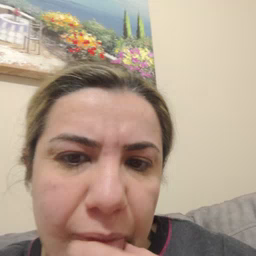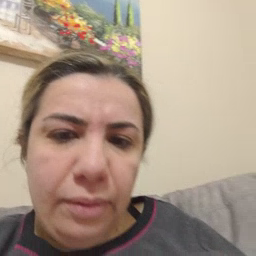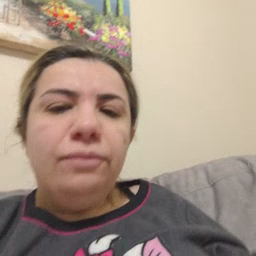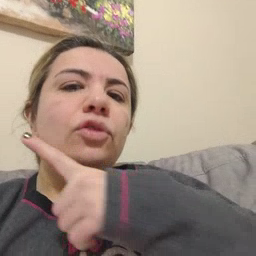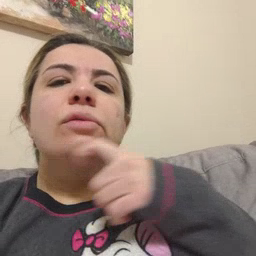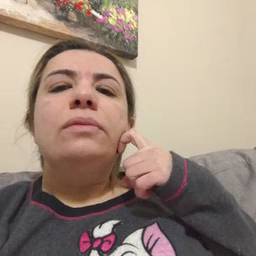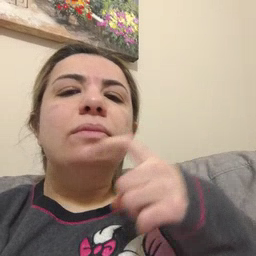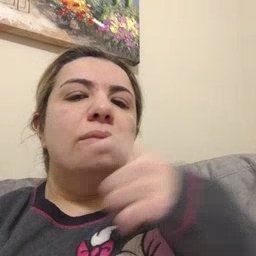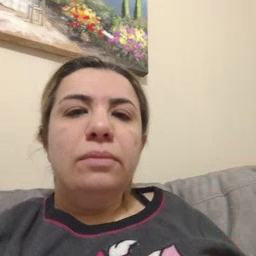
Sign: dryer